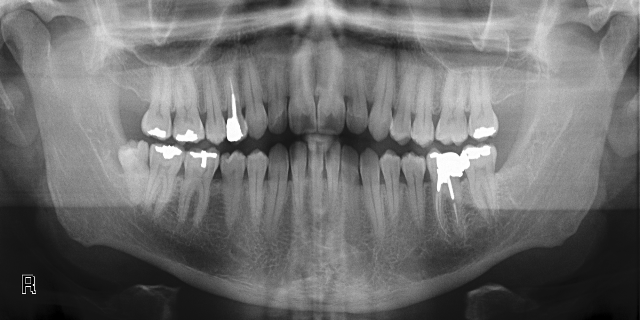
adult